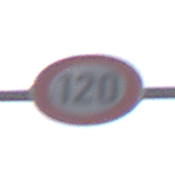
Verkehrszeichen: Geschwindigkeit120
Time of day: MorningAfternoon
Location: Outdoor (Nature)
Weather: Overcast
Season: NotSpecified
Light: Natural